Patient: sex M, age 67
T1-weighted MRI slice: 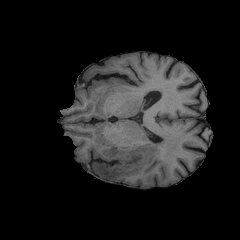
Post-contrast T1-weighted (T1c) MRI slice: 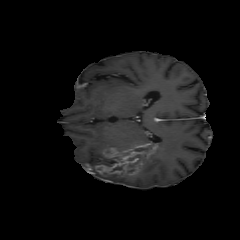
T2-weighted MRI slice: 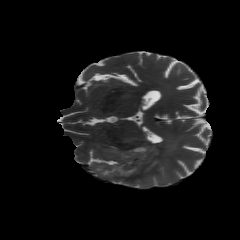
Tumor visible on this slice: yes
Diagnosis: Glioblastoma, IDH-wildtype
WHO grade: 4